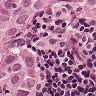
Metastatic tissue present: yes